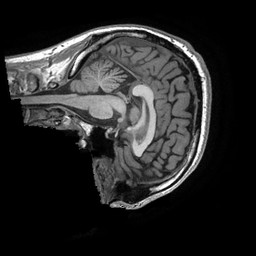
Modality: T1w
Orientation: sagittal
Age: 36
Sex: male
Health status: healthy
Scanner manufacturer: ge